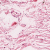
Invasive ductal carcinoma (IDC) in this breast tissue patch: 0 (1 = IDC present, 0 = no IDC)